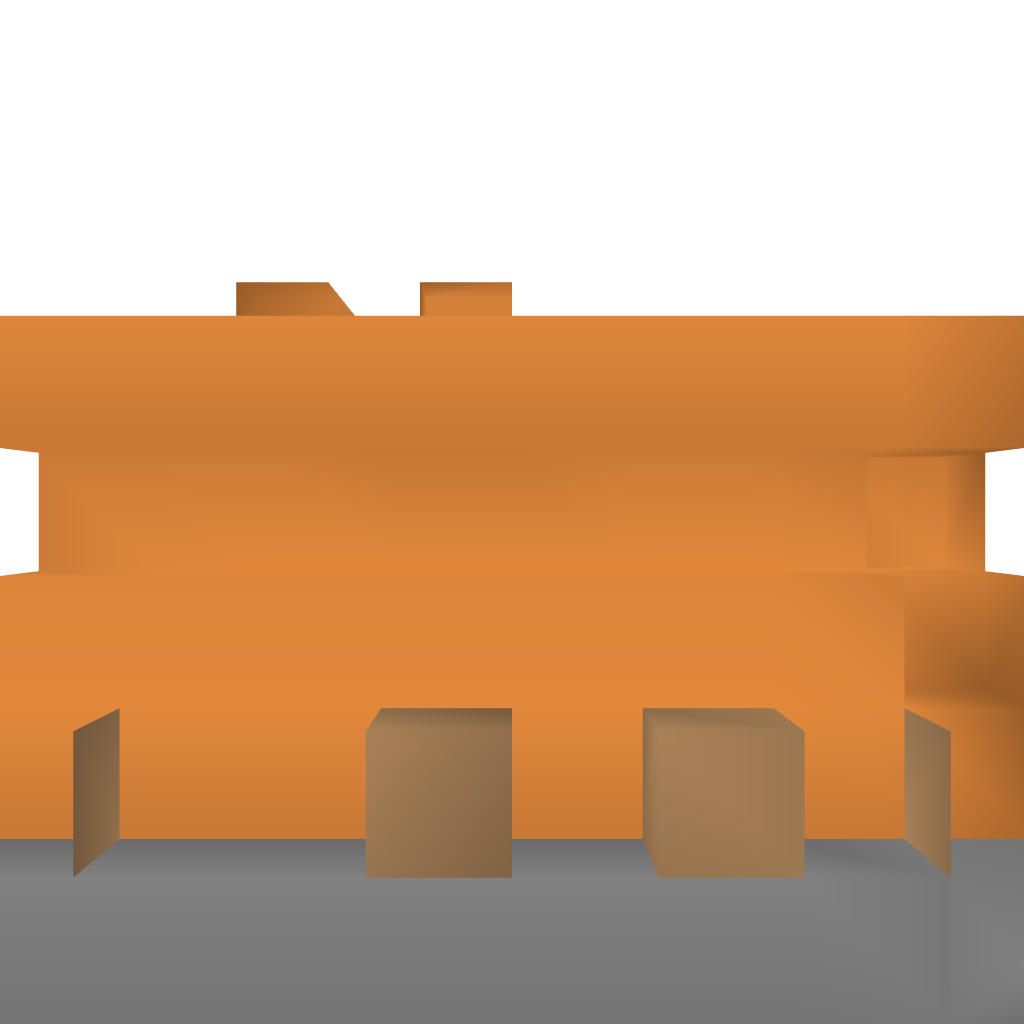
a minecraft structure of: Redstone User Control Panel bad low quality